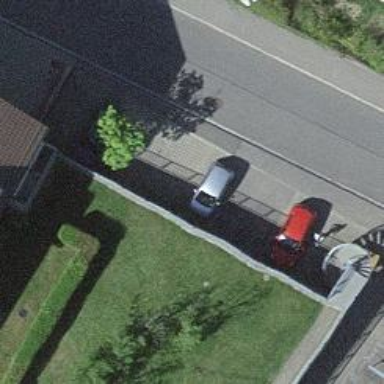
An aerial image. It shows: Parking entrance.